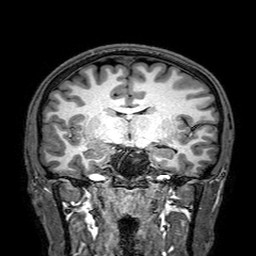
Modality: T1w
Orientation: sagittal
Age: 20
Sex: male
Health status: healthy
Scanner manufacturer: philips
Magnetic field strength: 3 T